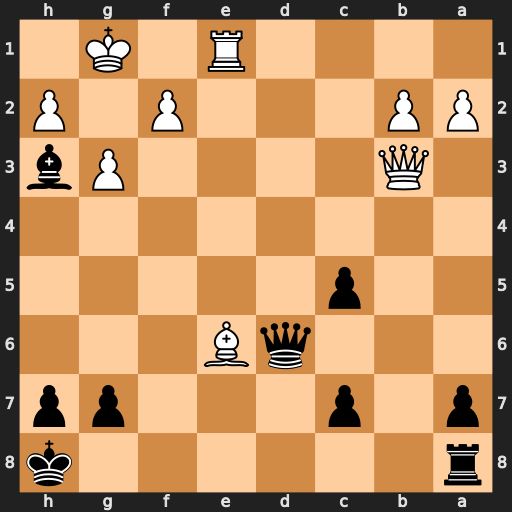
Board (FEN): r6k/p1p3pp/3qB3/2p5/8/1Q4Pb/PP3P1P/4R1K1
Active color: b
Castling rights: -
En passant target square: -
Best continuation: Re8 Bxh3 Rxe1+